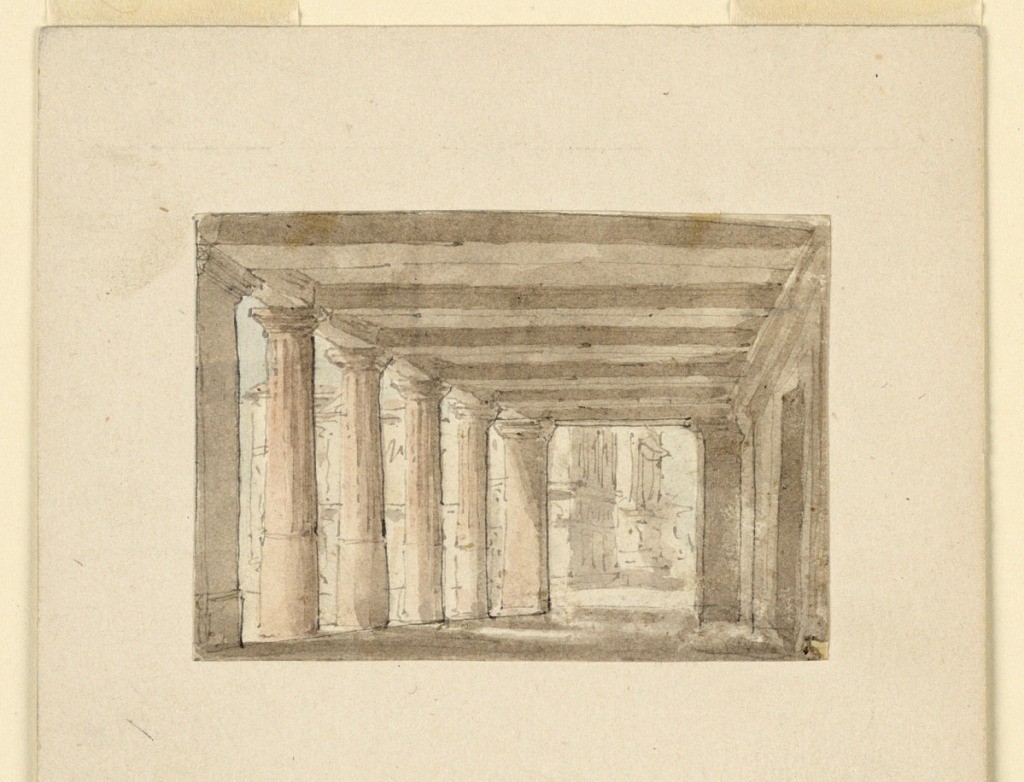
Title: Stage Design, Portico
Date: early 19th century
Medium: Pen and sepia ink, brush and wash on paper
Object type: Drawing
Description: Horizontal rectangle. Portico in the antique style, buildings to be seen through column intervals.